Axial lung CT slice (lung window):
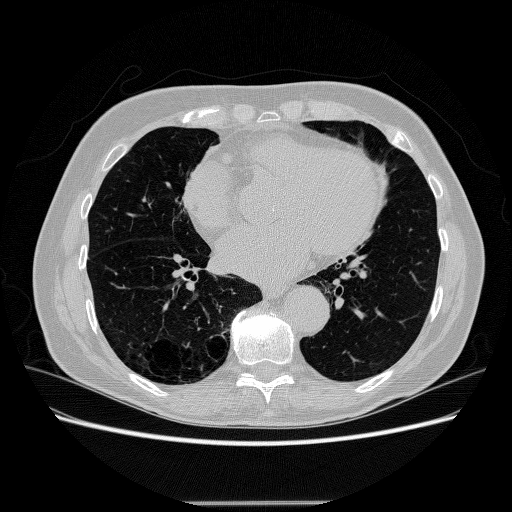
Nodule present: no